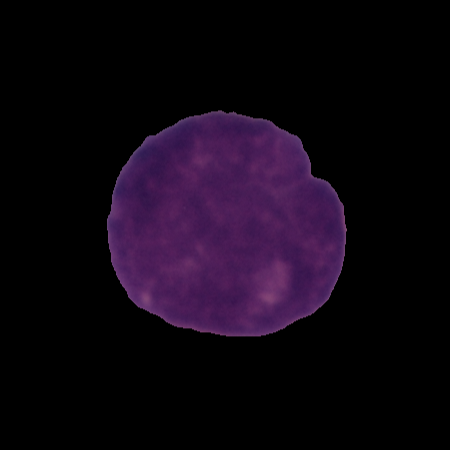
Label: cancer